七年级 · 算术
如图所示的两台天平保持平衡, 已知每块巧克力的质量相等, 且每个果冻的质量也相等, 则每块巧克力和每个果冻的质量分别为( )

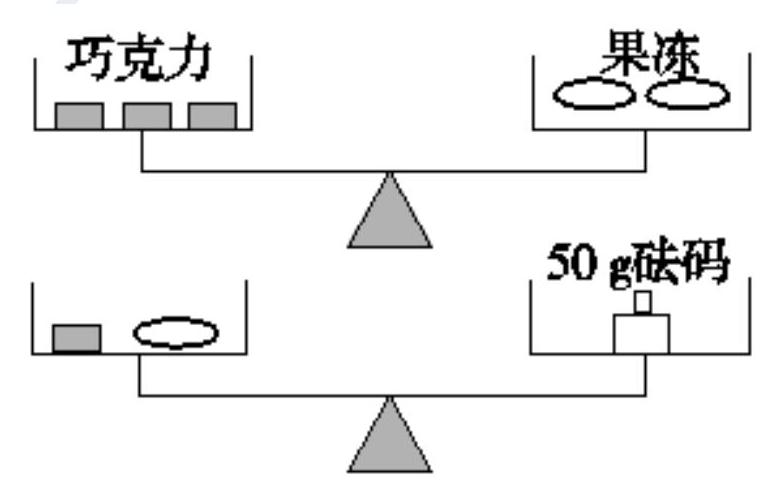
A. $10 \mathrm{~g}, 40 \mathrm{~g}$
B. $15 \mathrm{~g}, 35 \mathrm{~g}$
C. $20 \mathrm{~g}, 30 \mathrm{~g}$
D. $30 \mathrm{~g}, 20 \mathrm{~g}$

答案: C
解析: 【答案】 $C$

【解析】

【分析】

此题主要考查了二元一次方程组的应用, 关键是弄懂题意, 找出题目中的相等关系, 列出方程组. 根据图可得: 3 块巧克力的重 $=2$ 个果冻的重; 1 块巧克力的重 +1 个果冻的重 $=50$ 克, 由此可设出未知数, 列出方程组.

【解答】

解: 设每块巧克力的重 $x$ 克, 每个果冻的重 $y$ 克,

由题意得: $\left\{\begin{array}{l}3 x=2 y \\ x+y=50\end{array}\right.$

解得: $\left\{\begin{array}{l}x=20 \\ y=30\end{array}\right.$.

故选 $C$.